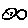
Label: fish